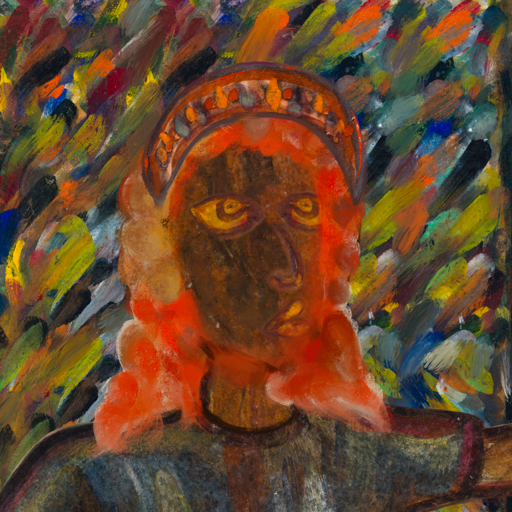
Background: An_Impression, Head And Neck Side: Mosgoul, Face Side: Comrade, Bust: Mosgoul, Hair Side: Rupkatha, Head Accessory: Hypocrite, Second Necklace: Blank, Necklace: Blank, Baby: Blank